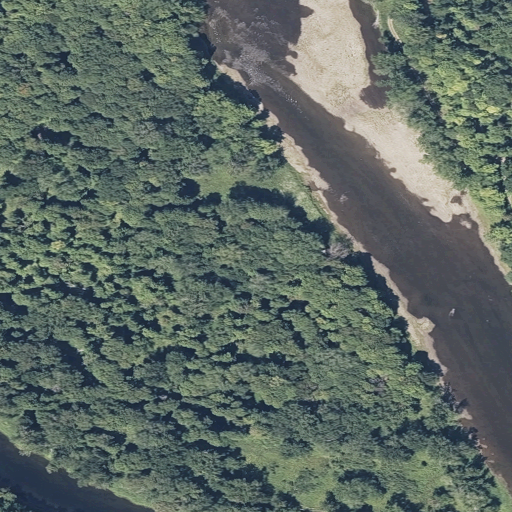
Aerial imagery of island in Maine named Big Island containing deciduous forest, open water, herbaceous wetlands, evergreen forest, woody wetlands, mixed forest, grassland, and open development